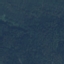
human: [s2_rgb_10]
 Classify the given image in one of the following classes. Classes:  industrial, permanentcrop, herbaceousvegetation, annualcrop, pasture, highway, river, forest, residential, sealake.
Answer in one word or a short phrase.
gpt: Forest